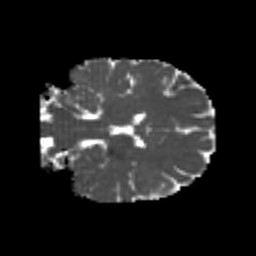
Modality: MD
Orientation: coronal
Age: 23
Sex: female
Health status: healthy
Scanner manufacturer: philips
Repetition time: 7.39 s
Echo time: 0.08599 s